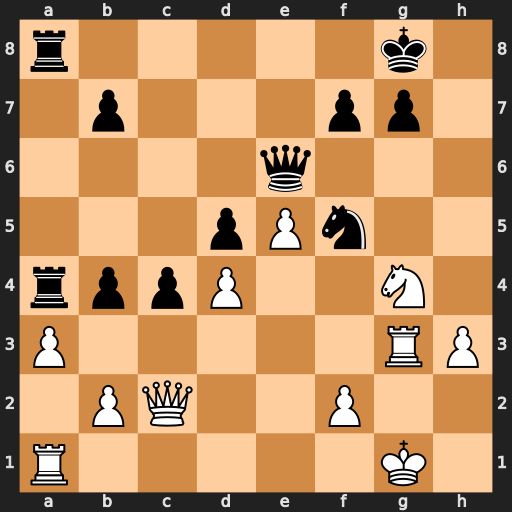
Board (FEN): r5k1/1p3pp1/4q3/3pPn2/rppP2N1/P5RP/1PQ2P2/R5K1
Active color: w
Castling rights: -
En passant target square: -
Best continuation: Qxf5 Qxf5 Nh6+ Kf8 Nxf5